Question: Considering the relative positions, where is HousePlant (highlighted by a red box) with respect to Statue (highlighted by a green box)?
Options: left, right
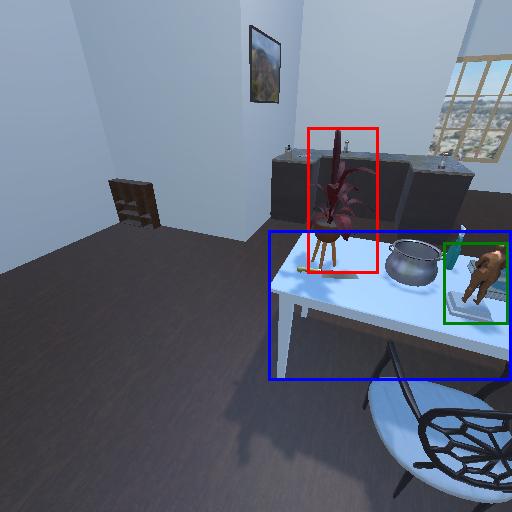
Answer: left